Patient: sex F, age 63
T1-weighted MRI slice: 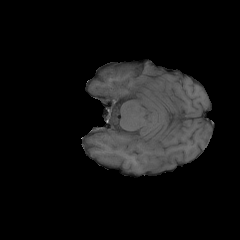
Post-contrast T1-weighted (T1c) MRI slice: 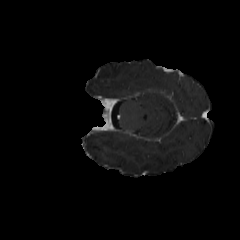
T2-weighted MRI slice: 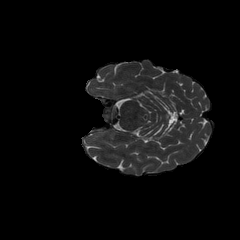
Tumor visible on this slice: no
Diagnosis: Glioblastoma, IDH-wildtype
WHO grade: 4